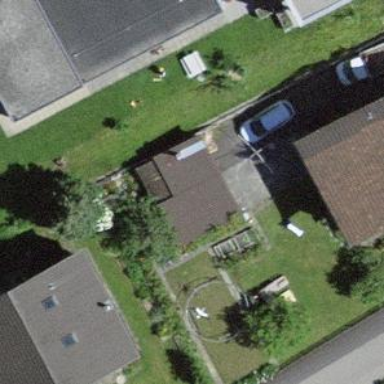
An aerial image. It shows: Garage.